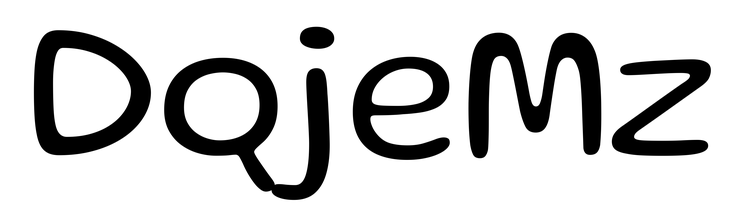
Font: Gluten_Light